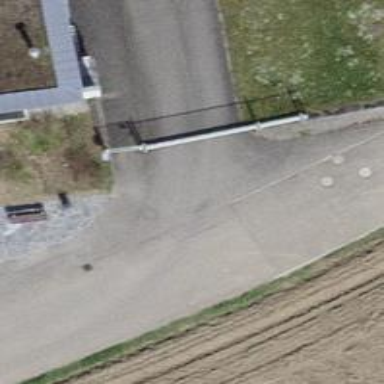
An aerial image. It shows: Gate.